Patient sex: F
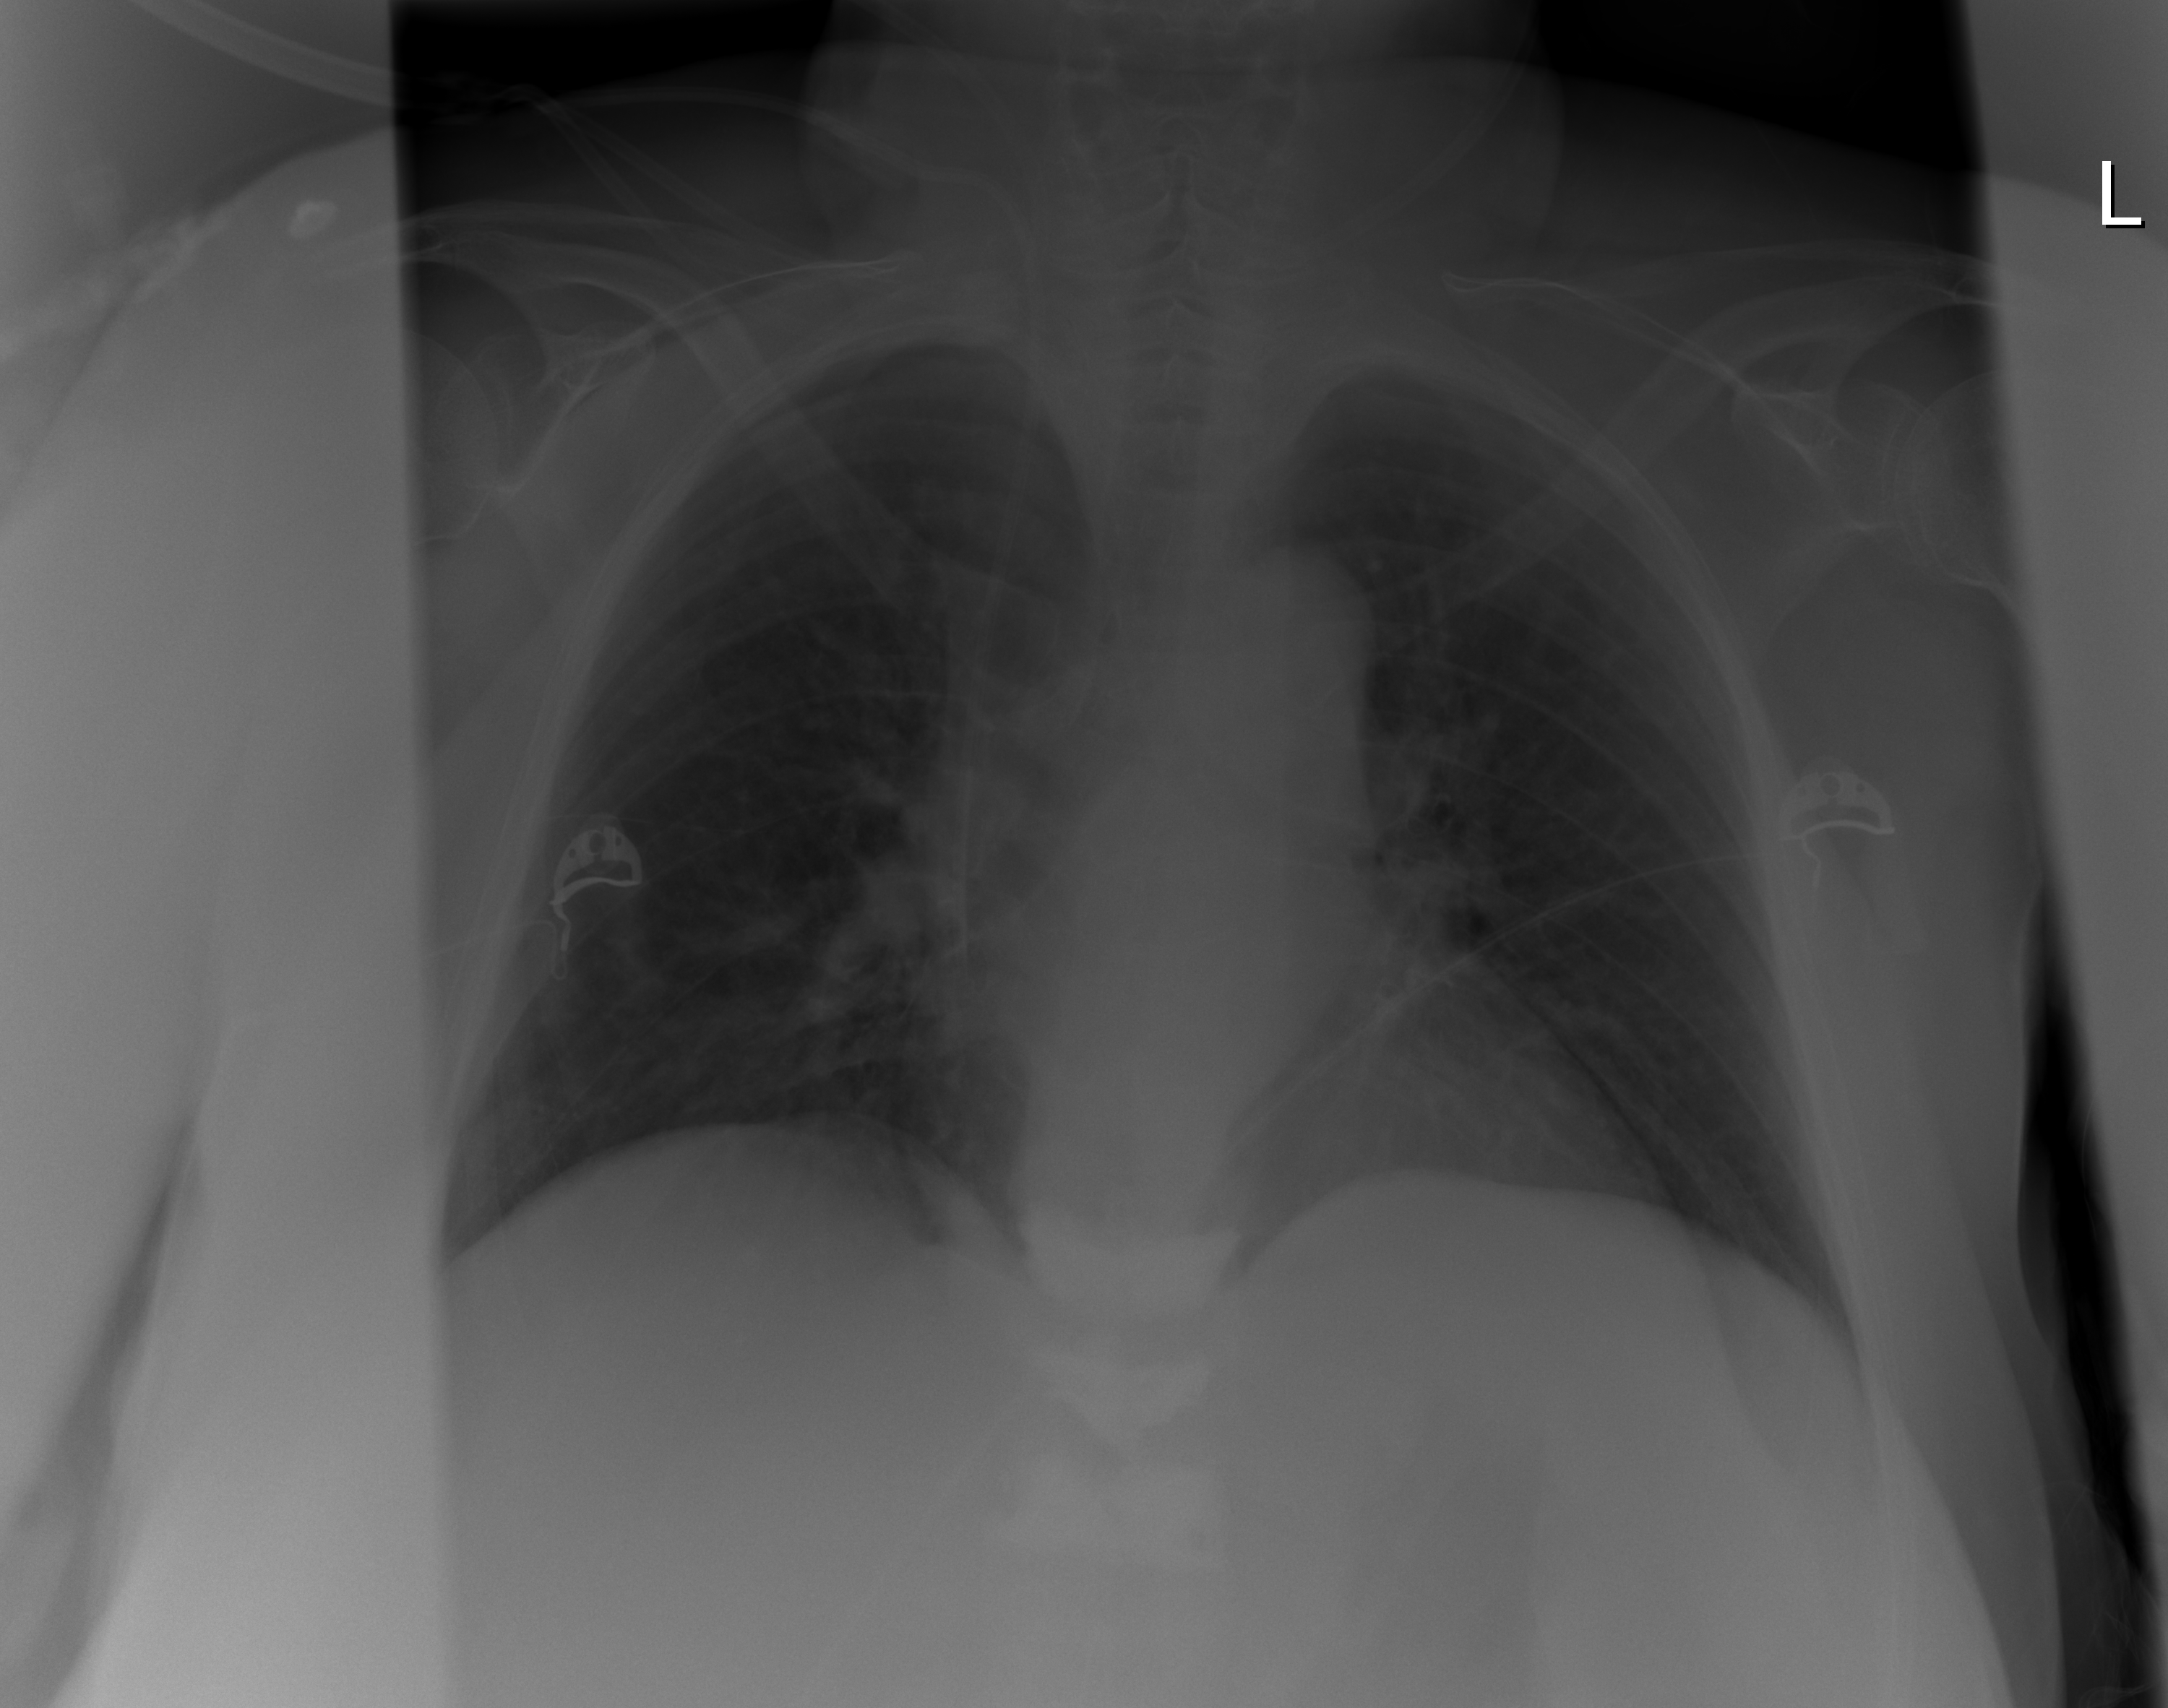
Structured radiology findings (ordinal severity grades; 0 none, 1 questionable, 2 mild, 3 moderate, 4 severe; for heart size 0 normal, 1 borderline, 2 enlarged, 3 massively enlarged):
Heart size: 1
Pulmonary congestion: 0
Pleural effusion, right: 0
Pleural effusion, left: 0
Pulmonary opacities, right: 0
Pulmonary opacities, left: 0
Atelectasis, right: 2
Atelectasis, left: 0